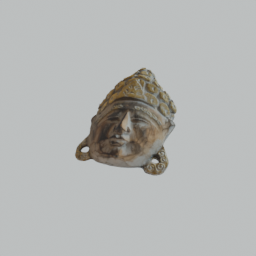
Label: decoration